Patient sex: F
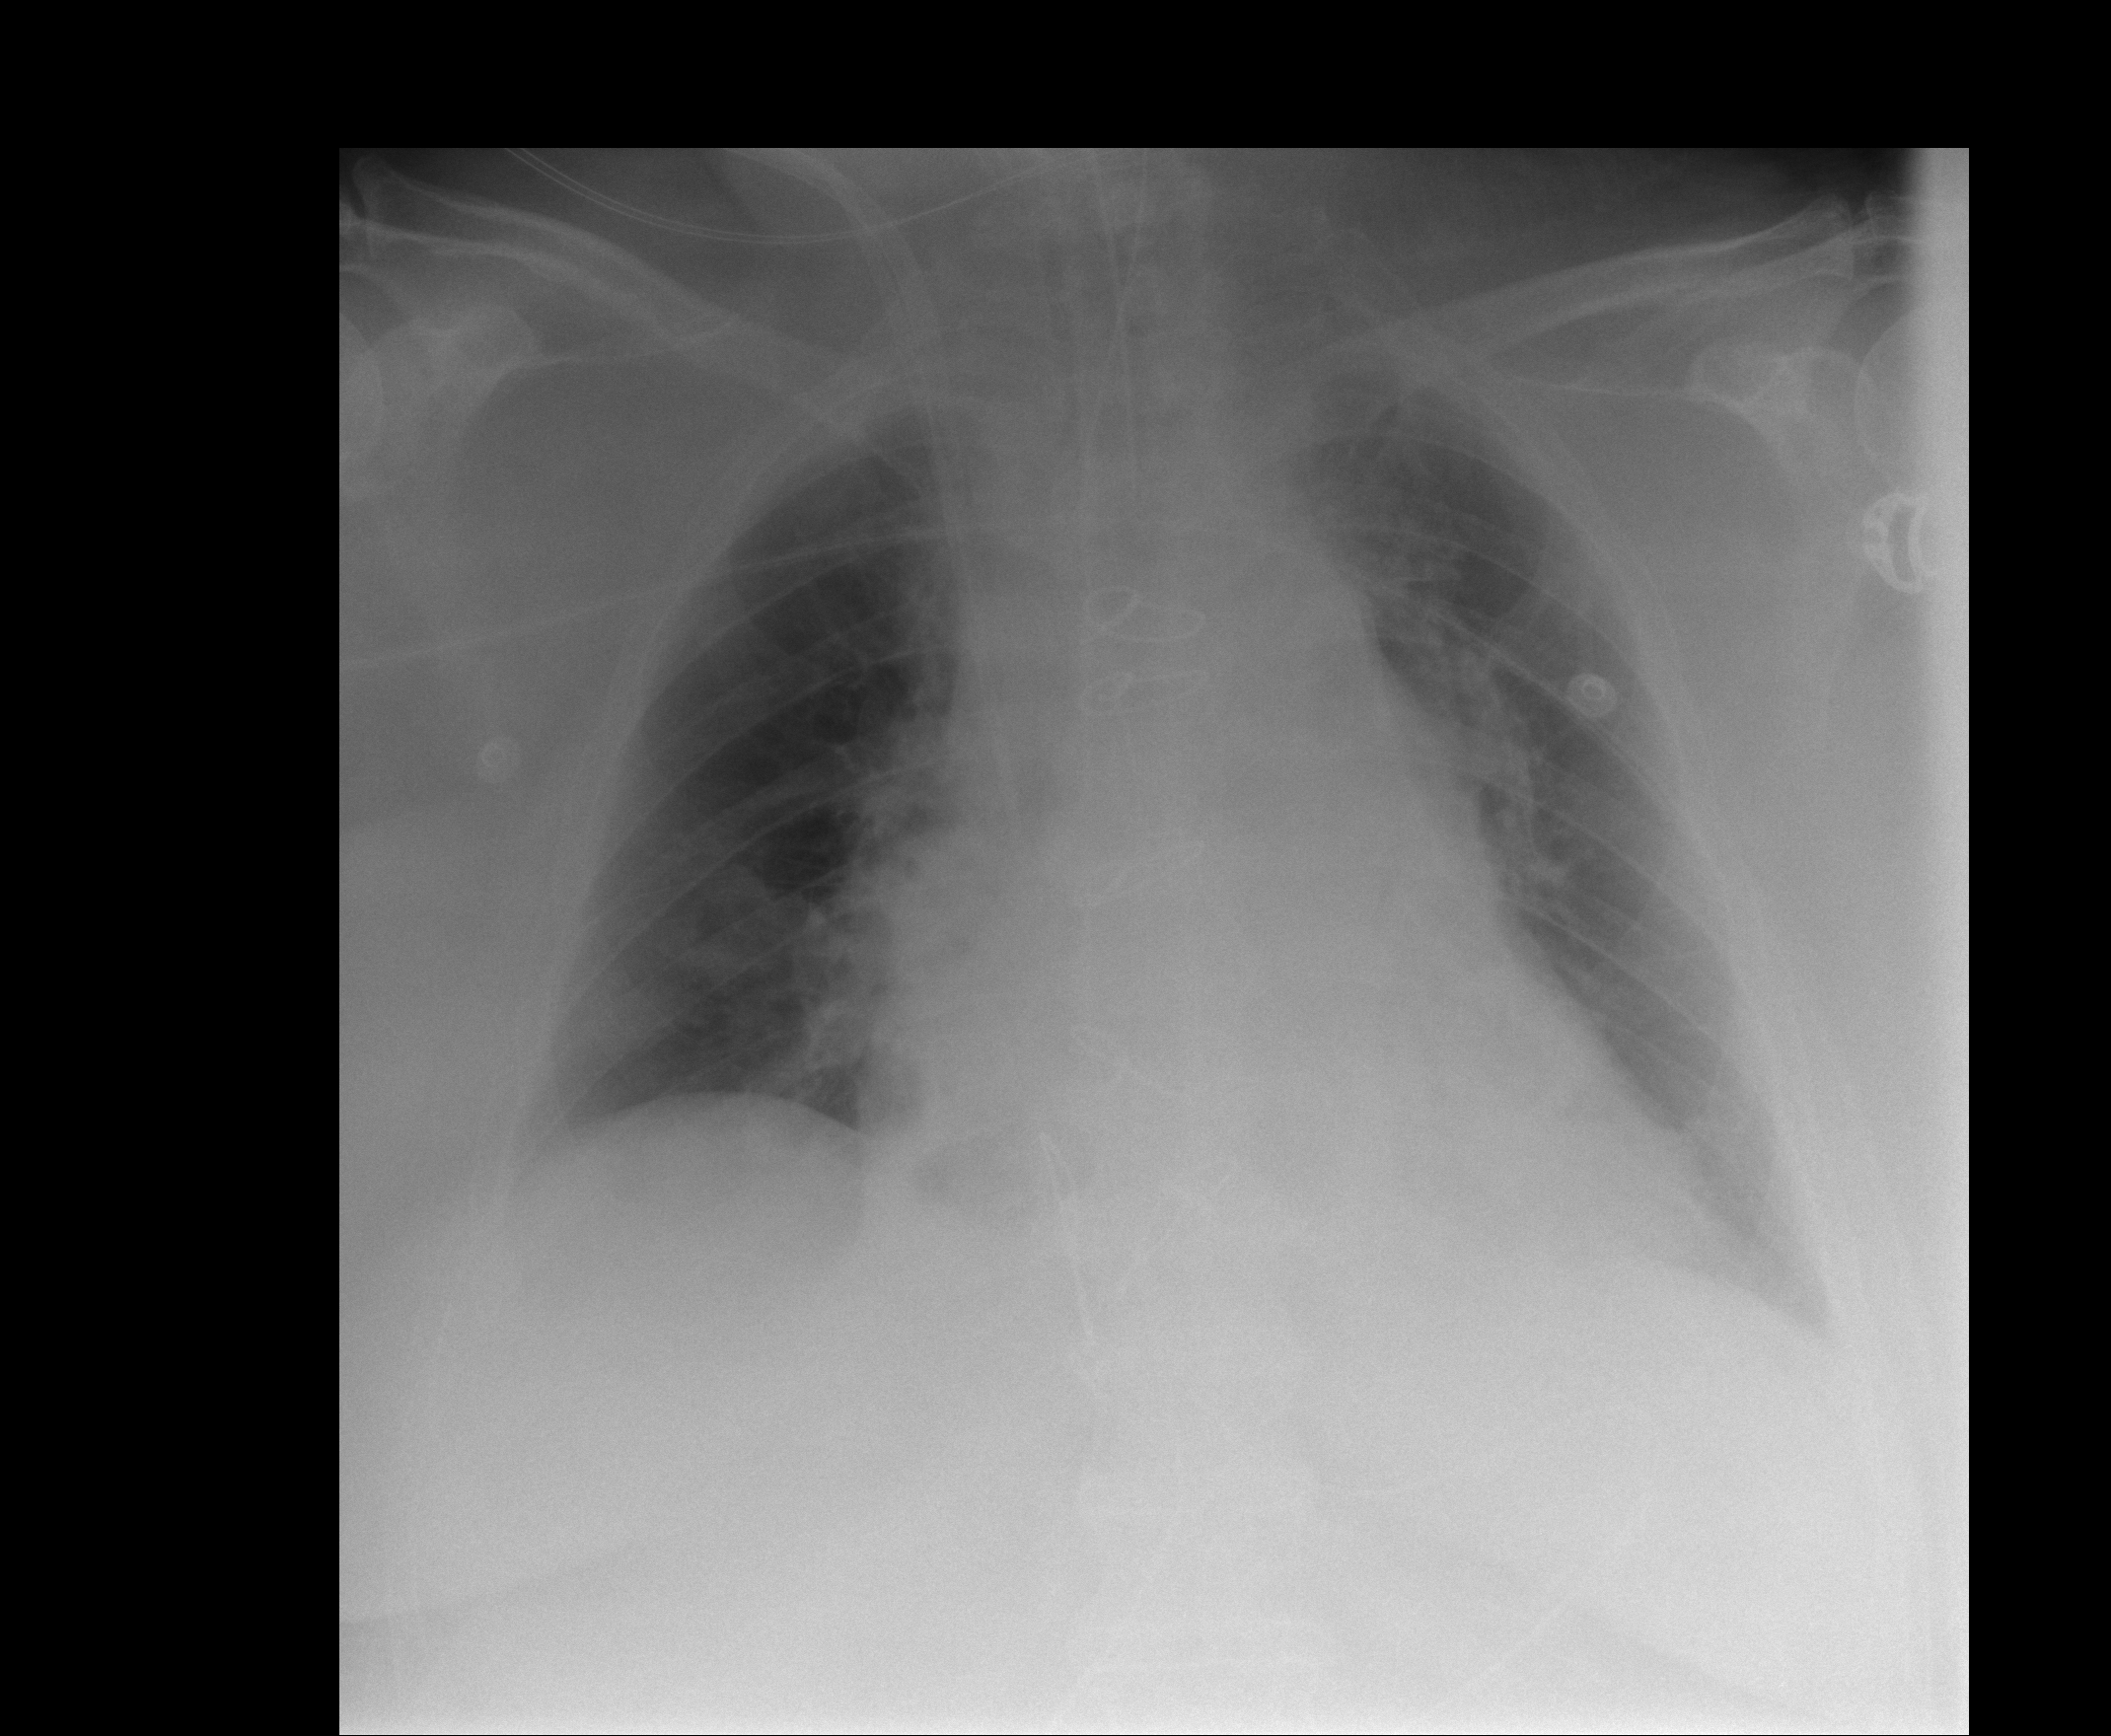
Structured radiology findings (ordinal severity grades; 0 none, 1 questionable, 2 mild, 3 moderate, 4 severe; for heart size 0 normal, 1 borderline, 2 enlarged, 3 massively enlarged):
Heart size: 2
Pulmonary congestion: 0
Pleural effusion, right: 1
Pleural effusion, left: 1
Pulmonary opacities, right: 0
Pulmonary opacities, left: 0
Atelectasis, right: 2
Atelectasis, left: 2